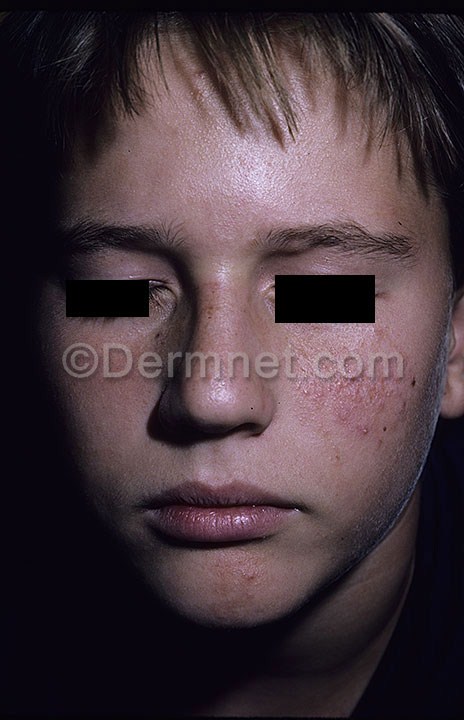
Disease: Seborrheic Keratoses and other Benign Tumors